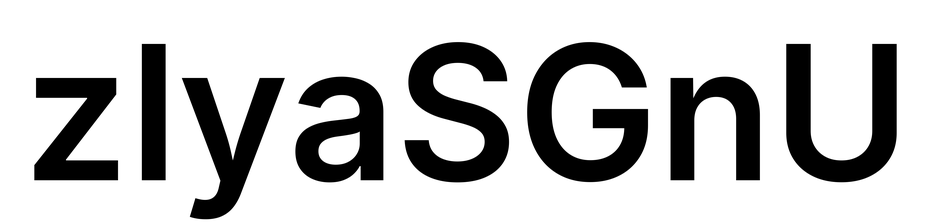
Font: Inter_SemiBold